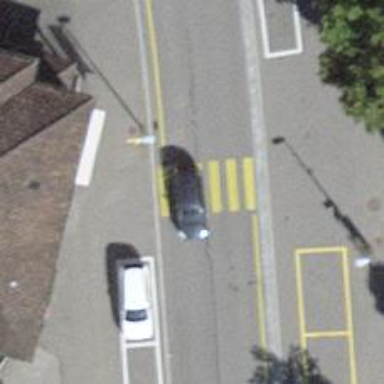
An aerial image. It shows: Uncontrolled zebra crossing.